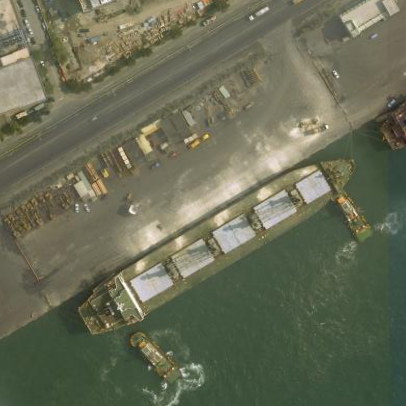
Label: Cargo_ship